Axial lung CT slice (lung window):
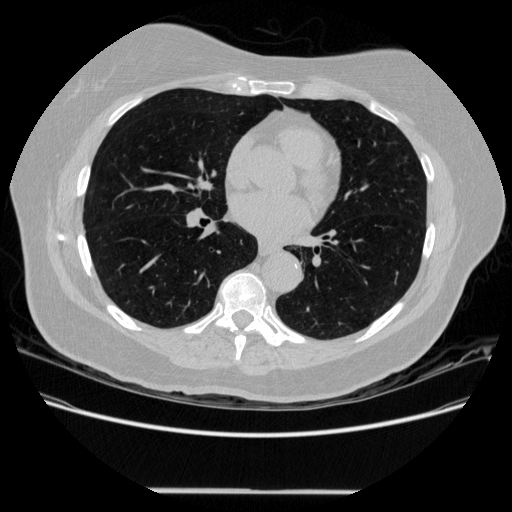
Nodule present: no